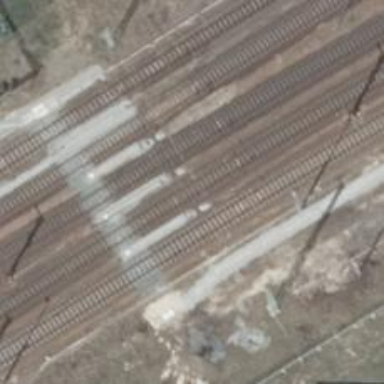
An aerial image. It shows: Railway signal.